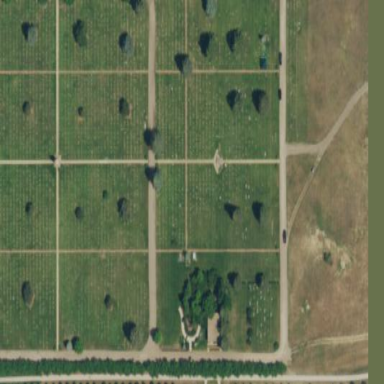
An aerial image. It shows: Cemetery.